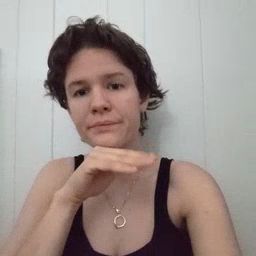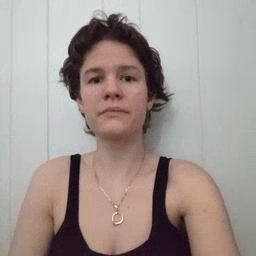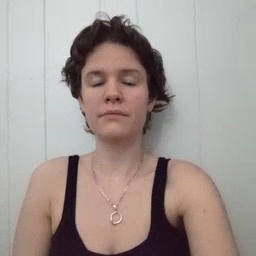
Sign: pig